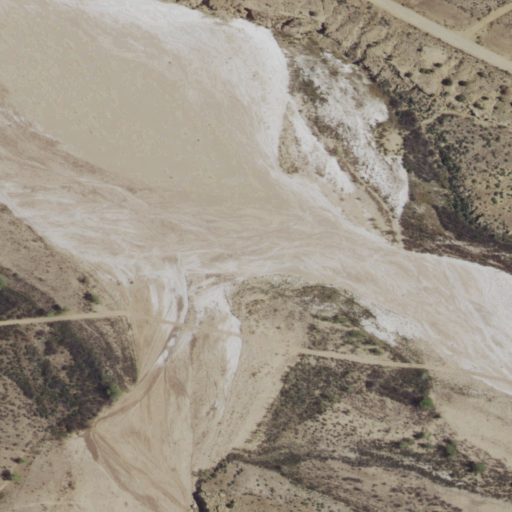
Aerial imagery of valley in New Mexico named Carrizo Canyon containing shrub, woody wetlands, and grassland